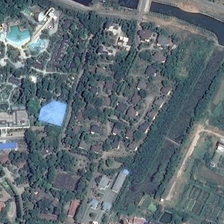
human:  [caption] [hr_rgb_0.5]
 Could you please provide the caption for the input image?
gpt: many buildings and green trees are in a resort near a river .

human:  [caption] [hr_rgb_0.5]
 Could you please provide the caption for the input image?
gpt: some green plants and many meadows are in two sides of a curved river .

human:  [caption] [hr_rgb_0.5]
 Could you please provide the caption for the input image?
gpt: many buildings and green trees are in a resort near a river .

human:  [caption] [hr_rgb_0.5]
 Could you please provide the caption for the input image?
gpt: some green plants and many meadows are in two sides of a curved river .

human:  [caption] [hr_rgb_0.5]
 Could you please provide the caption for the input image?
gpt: some green plants and many meadows are in two sides of a curved river .